Aerial crown-view tile of a tropical tree (Barro Colorado Island, Panama), acquired 20250915:
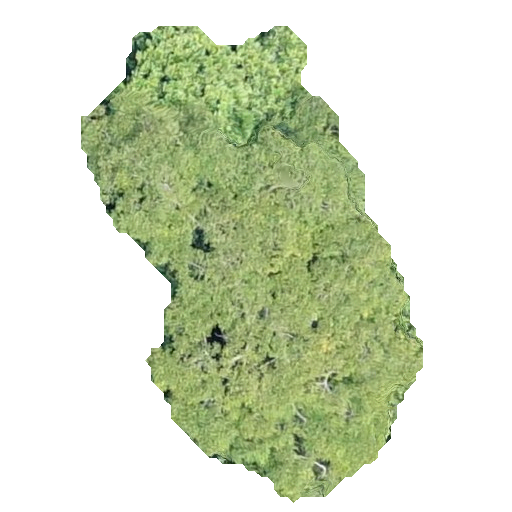
Species: Astronium graveolens
GBIF accepted scientific name: Astronium graveolens
Crown area: 147.472 m²